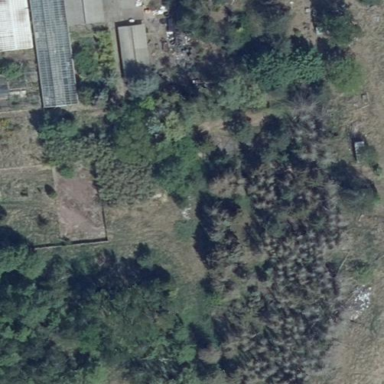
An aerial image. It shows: Farmyard enclosed by fence.